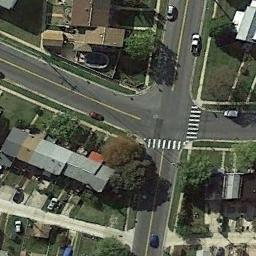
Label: intersection